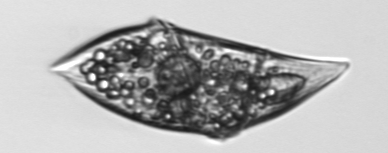
Label: Gyrodinium